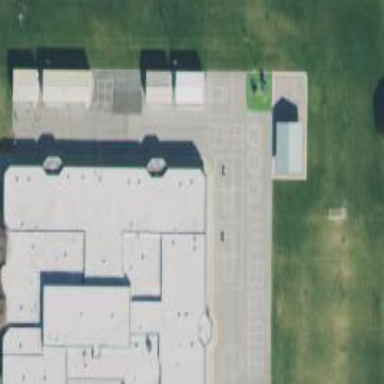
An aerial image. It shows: School building.